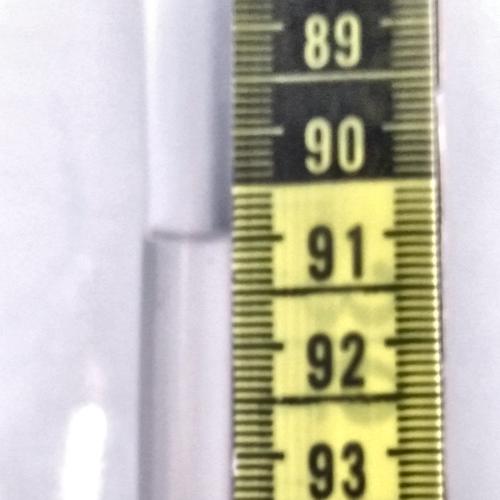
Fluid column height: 91.0 cm